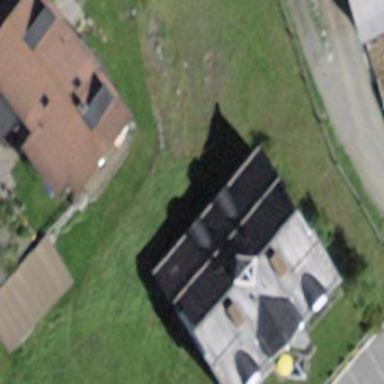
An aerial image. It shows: Gabled building with the roof oriented along its structure.